Group 1:
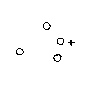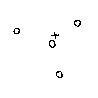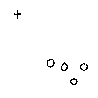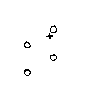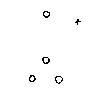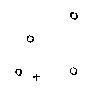
Group 2:
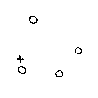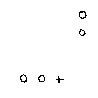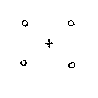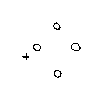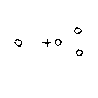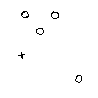
Rule separating the two groups: If the circle closest to the cross is removed, the rest form an equilateral triangle vs. not so.
Concepts: close to, correspondence, equilateral_triangle, far from, length_line_or_curve, mentally_remove_object, near_far, number, together, triangle
Author: Douglas R. Hofstadter